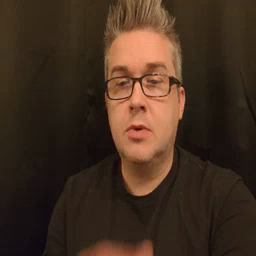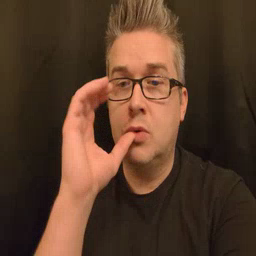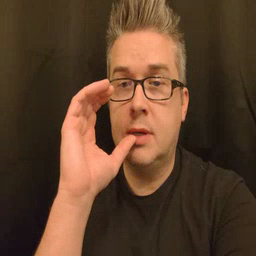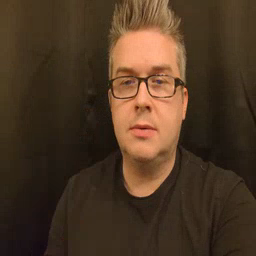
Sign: drink